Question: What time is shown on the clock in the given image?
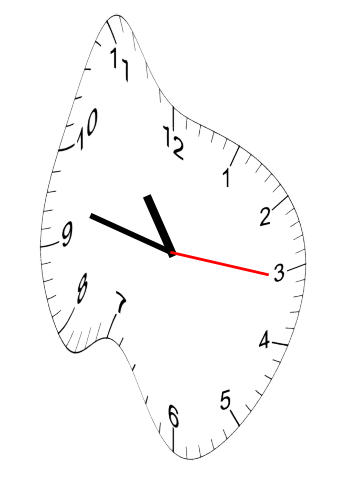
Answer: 10:47:16